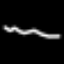
Label: squiggle